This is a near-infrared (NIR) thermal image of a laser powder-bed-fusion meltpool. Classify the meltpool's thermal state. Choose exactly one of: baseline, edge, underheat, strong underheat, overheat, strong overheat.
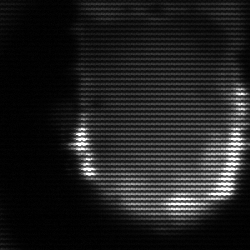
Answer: baseline